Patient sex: F
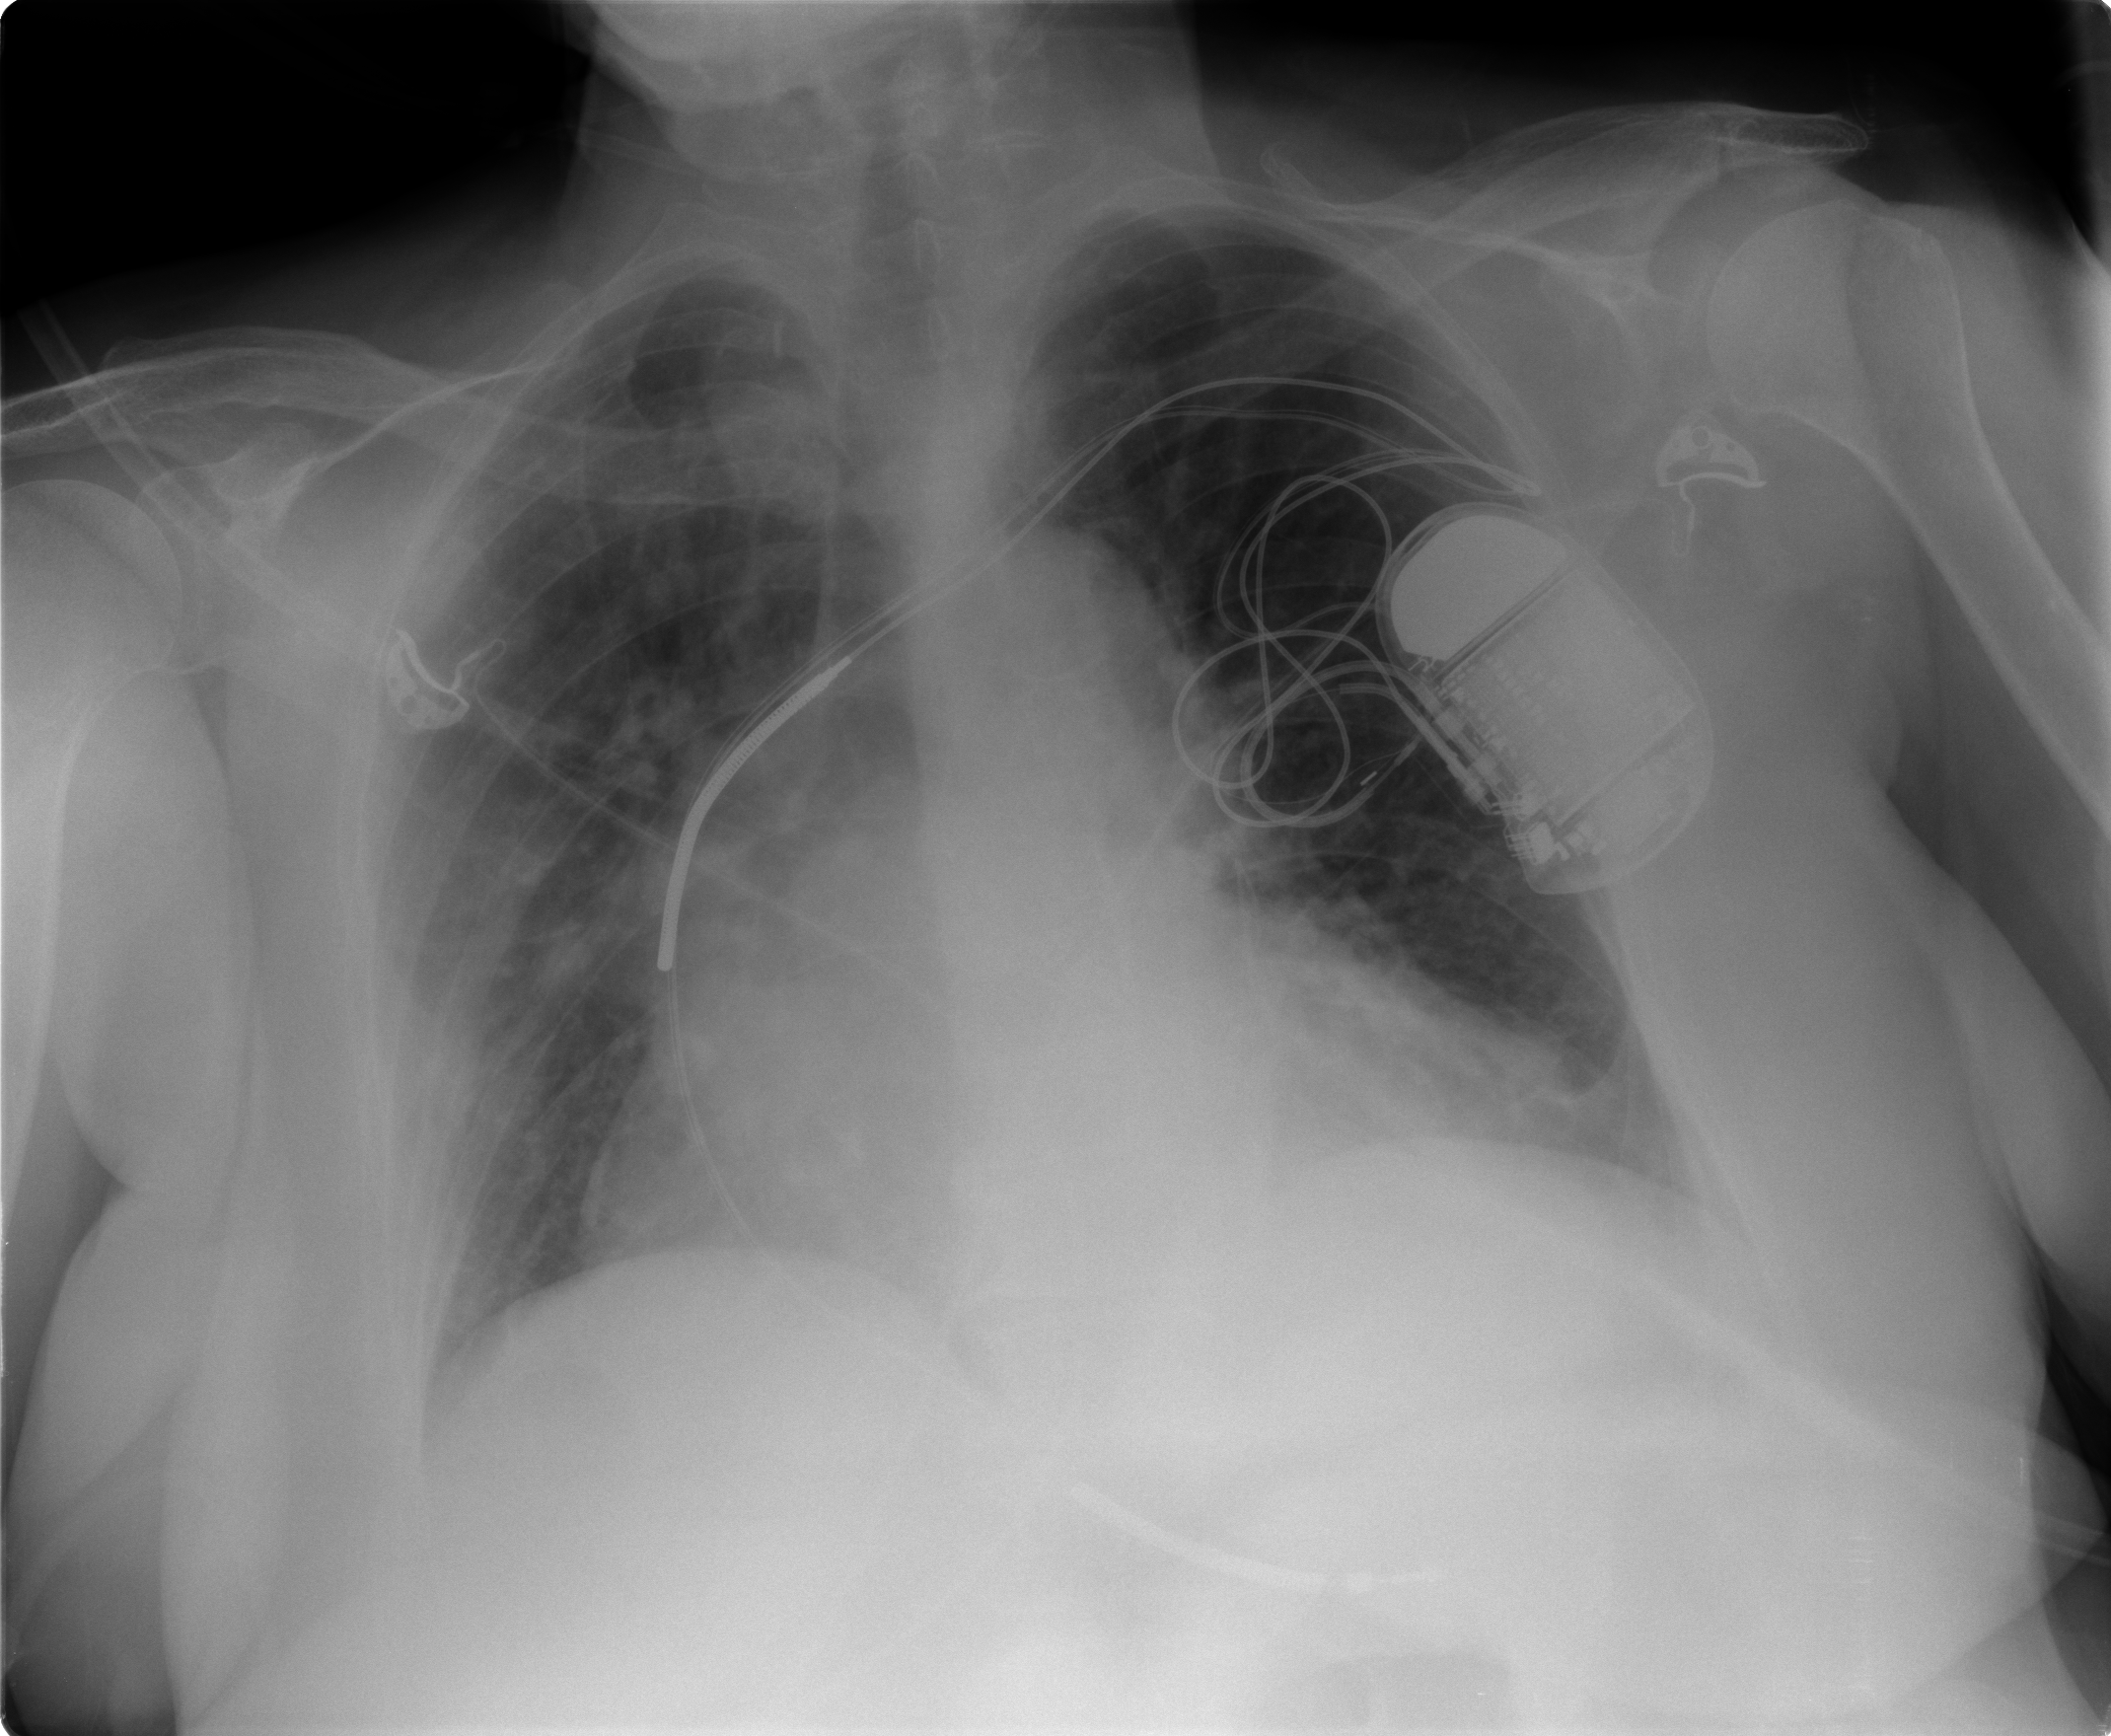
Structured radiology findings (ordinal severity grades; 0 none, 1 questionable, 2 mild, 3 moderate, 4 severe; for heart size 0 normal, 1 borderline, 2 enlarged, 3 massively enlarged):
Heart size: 2
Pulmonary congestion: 2
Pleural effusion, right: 2
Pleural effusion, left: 2
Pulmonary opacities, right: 2
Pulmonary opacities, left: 0
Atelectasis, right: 2
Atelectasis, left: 2